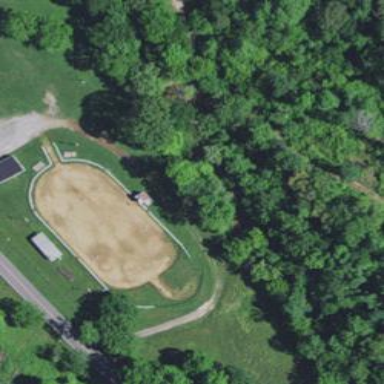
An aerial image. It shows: Equestrian pitch for leisure land activities.